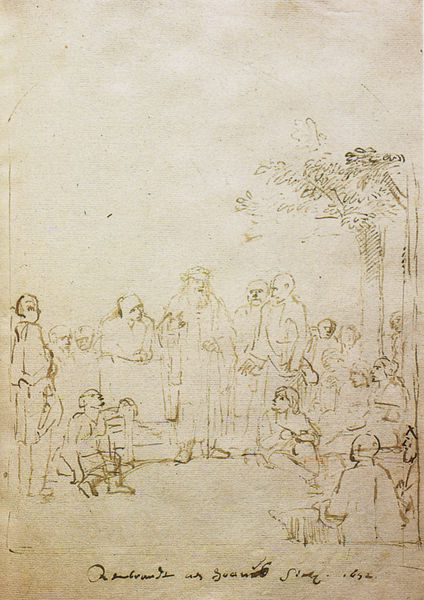
Titel: Homer, Verse rezitierend
Künstler: Harmensz van Rijn Rembrandt
Institution: Amsterdam, Sammlung Six
Schlagwörter: baum, blätter, feder, gruppe, körper, laub, mann, aquarell, bäume, menschen, sitzen, frau, hut, männer, skizze, zeichnung, blick, leute, versammlung, mütze, rembrandt, stehen, baumstamm, boden, redner, personen, blatt, publikum, zart, schrift, papier, studie, figuren, glatze, palme, tusche, philosoph, schwarzweiss, bürger, entwurf, tinte, christus, jesus, jesus christus, antik, predigt, jünger, zuhörer, prophet, legende, wanderprediger, erlöser, zuhören, lauschen, stoa, messias, gottessohn, sohn gottes, sinai, christkind, loorbeerkranz, bergpredigt, h, menschen#, christkönig, heilland, erretter, jesus von nazaret, baqumstqmm